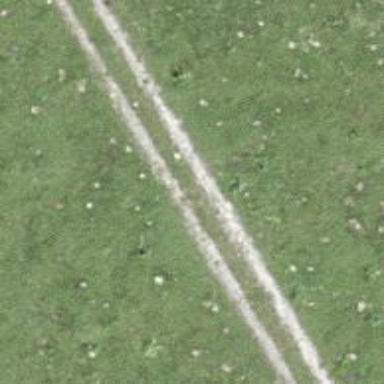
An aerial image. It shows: Track with grade 4 track type.